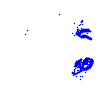
Particle: electron